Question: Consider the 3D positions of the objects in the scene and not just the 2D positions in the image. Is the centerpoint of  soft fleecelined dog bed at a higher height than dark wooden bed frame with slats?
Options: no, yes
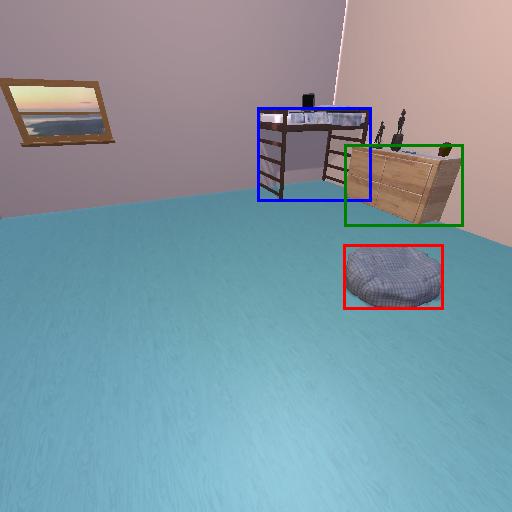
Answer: no